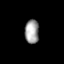
Tissue: prostate
Cell type: T cells
Senescence score: 0.3493
Nuclear area (px): 334
Mean DAPI intensity: 156.749